Question:
Am using the right dependencies and as you can see my xml is properly arranged, someone hep out
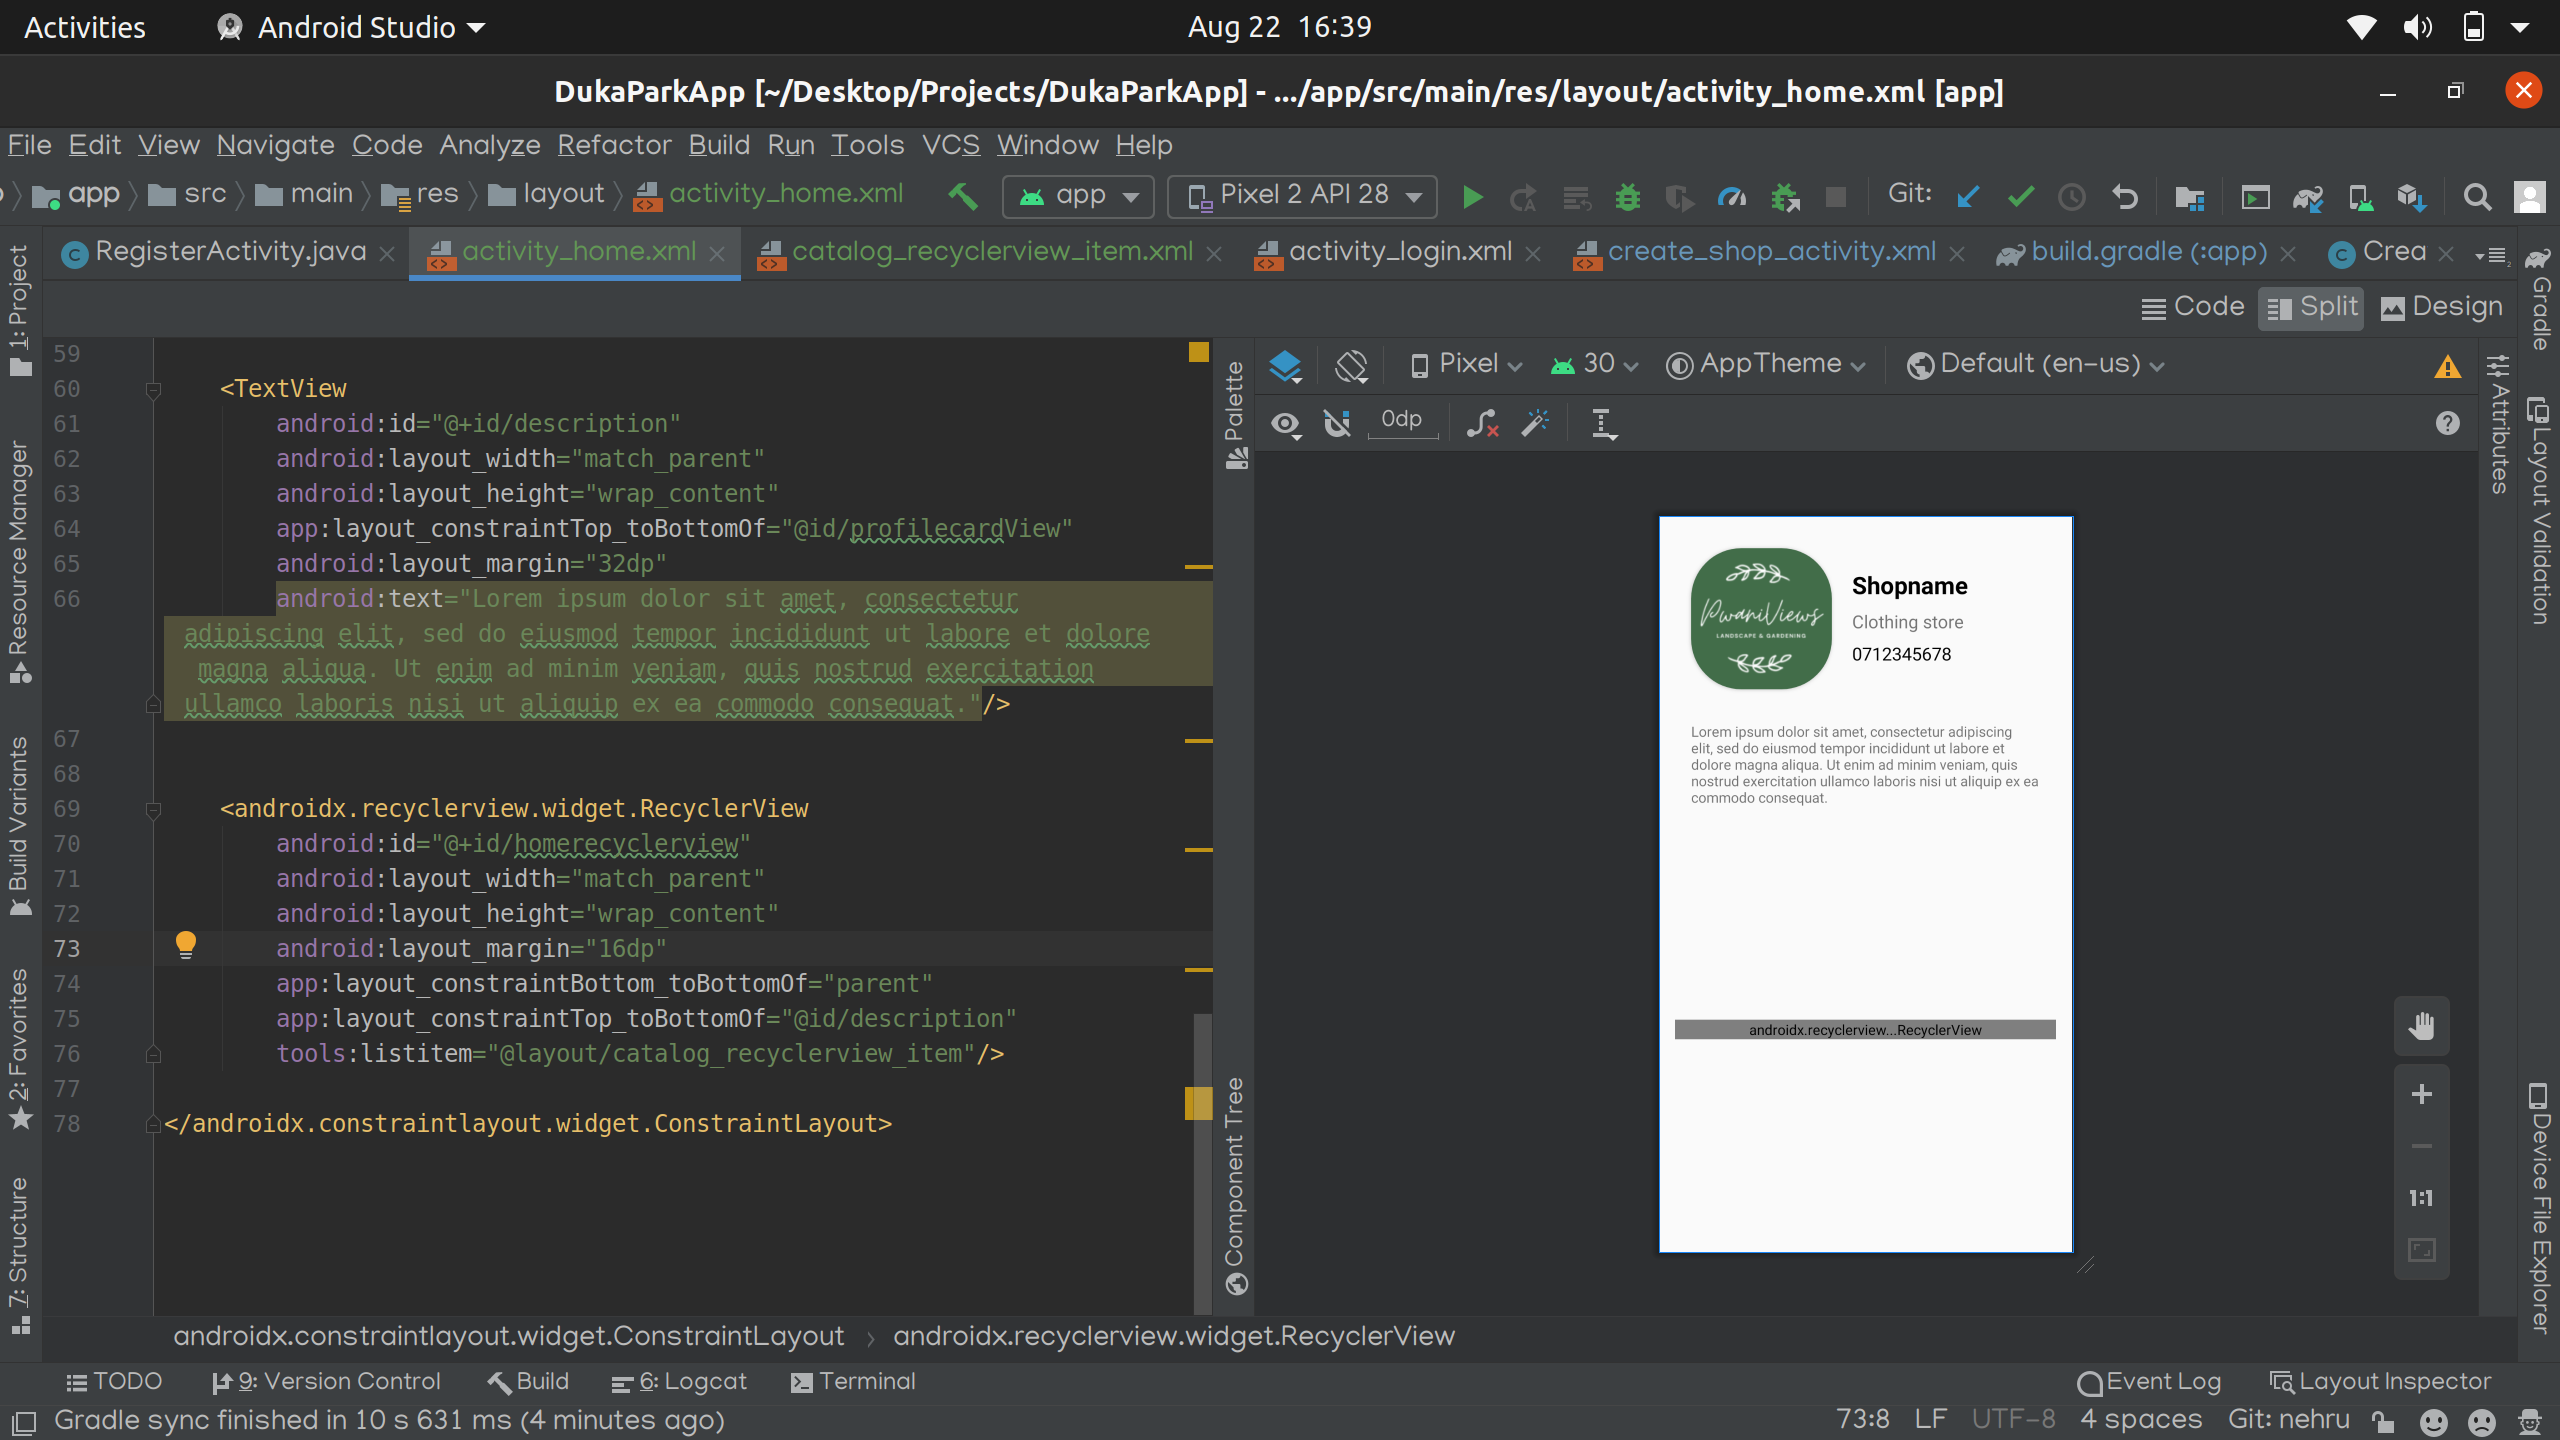
Answer: That can happen due to various reasons
Check your app's build.gradle if you have one of the dependencies. if not, add them and rebuild the project.
If your project is in appcompat:
implementation 'com.android.support:recyclerview-v7:28.0.0'
If your project is in androidX:
implementation "androidx.recyclerview:recyclerview:1.1.0"
If the above is correct, you need to check if your project is in appcompat or not, if yes, you will need to replace the recyclerview in xml file with below code:
'''
<android.support.v7.widget.RecyclerView
android:id="@+id/home_recyclerview"
android:scrollbars="vertical"
android:layout_width="match_parent"
android:layout_height="match_parent"/>
'''